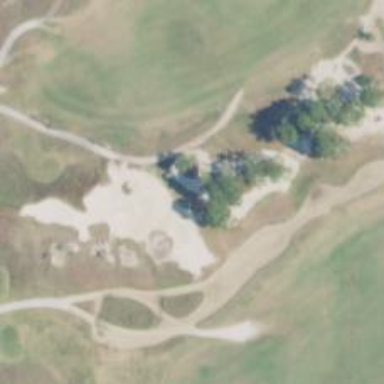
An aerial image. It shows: Service road used as golf cart path.